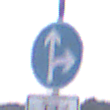
Verkehrszeichen: VorgeschriebeneFahrtrichtungGeradeausOderRechts
Zusatzzeichen unten: EinspurigeFahrzeugeFrei1
Umgebung: Outdoor, Nature
Tageszeit: SunriseSunset
Wetter: PartlyCloudy
Licht: Natural
Jahreszeit: NotSpecified
Kontrast: LowContrast